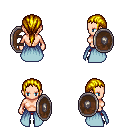
a pixel art fantasy rpg character, female body template, human, light skin, overskirt, red pants, blonde ponytail hairstyle, black shoes, shield, four views (front, back, left, right), 2x2 character sprite sheet, small pixel art, hard edges, no anti-aliasing